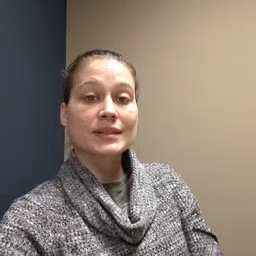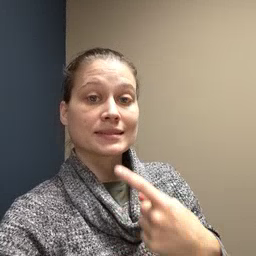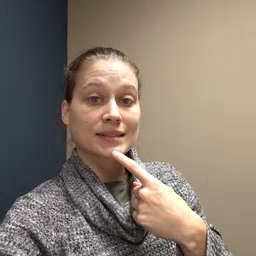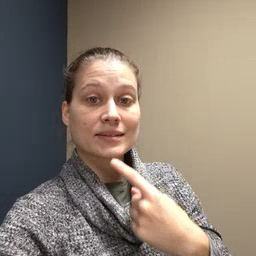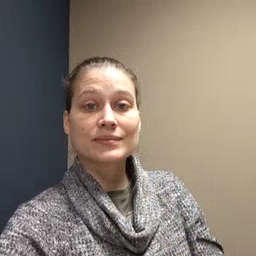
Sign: say